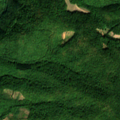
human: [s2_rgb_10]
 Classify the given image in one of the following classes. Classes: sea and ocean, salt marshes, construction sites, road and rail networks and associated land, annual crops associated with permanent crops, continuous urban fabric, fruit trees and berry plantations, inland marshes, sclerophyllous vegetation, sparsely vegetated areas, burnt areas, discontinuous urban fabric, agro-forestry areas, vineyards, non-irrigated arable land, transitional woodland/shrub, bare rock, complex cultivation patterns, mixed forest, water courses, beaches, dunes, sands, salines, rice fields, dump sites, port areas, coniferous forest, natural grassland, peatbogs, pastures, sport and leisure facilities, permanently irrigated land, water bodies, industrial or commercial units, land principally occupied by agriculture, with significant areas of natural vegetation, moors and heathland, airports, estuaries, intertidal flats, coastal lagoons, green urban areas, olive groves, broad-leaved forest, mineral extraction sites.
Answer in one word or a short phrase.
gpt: broad-leaved forest